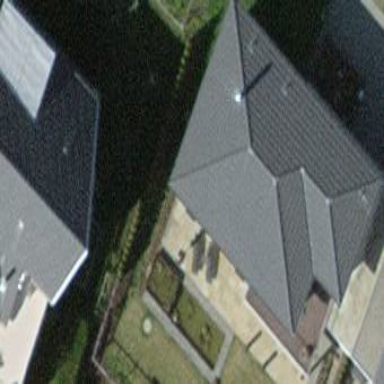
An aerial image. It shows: Building with hipped roof.